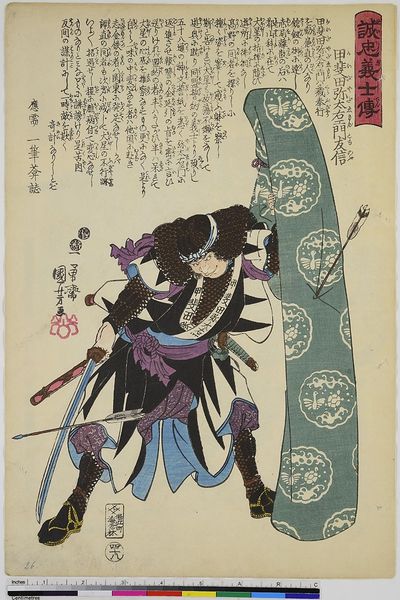
Titel: Kaida Yadaemon Tomonobu, Blatt 48 aus der Serie: Geschichte der loyalen Gefolgsmänner
Künstler: Utagawa Kuniyoshi
Standort: Hamburg
Institution: Museum für Kunst und Gewerbe Hamburg
Schlagwörter: portrait, stoff, person, holzschnitt, bogen, ornamente, druckgraphik, druckgrafik, soldat, krieger, ereignis, zeit, gewebe, pfeil, farbholzschnitt, situation, ereignisbild, samurai, edo, historische, reproduktionen, druckerzeugnisse, porträt, persönlichkeit, soldatenleben, ukiyo